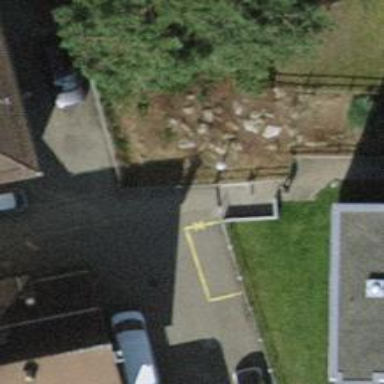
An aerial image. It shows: Cycle barrier.